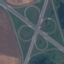
Land use / land cover: Highway